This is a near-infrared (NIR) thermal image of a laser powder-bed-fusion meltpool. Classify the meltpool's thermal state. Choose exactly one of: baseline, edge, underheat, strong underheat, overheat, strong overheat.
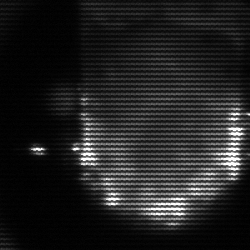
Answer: baseline